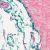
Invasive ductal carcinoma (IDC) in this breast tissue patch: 0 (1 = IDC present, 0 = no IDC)